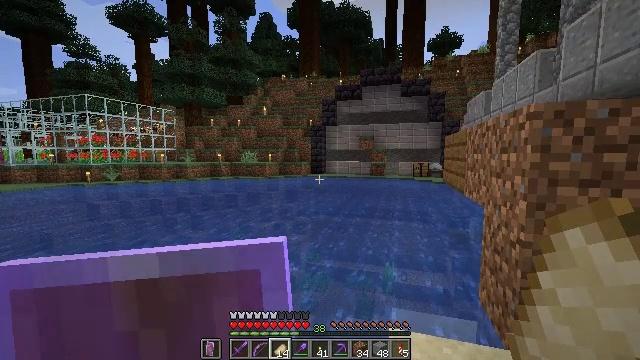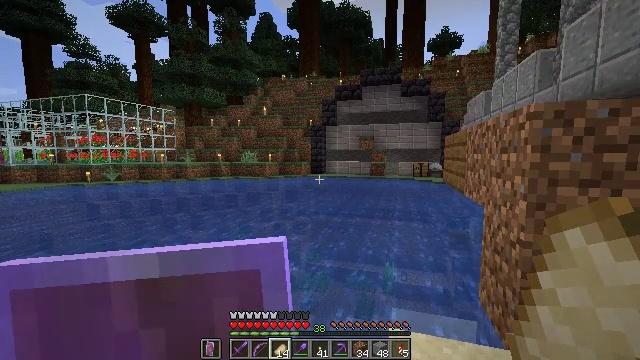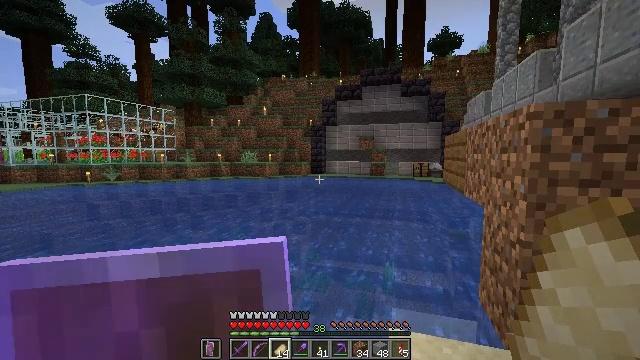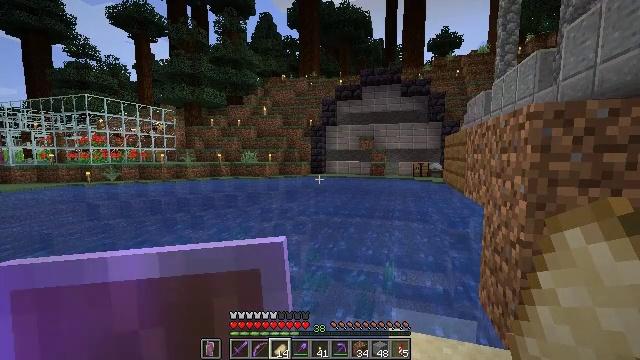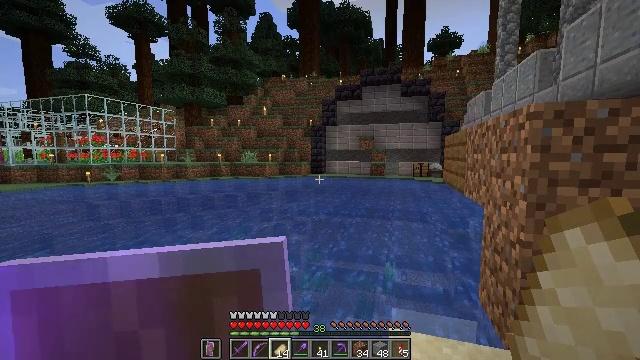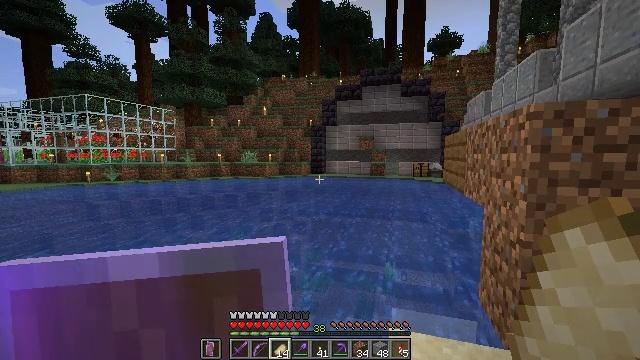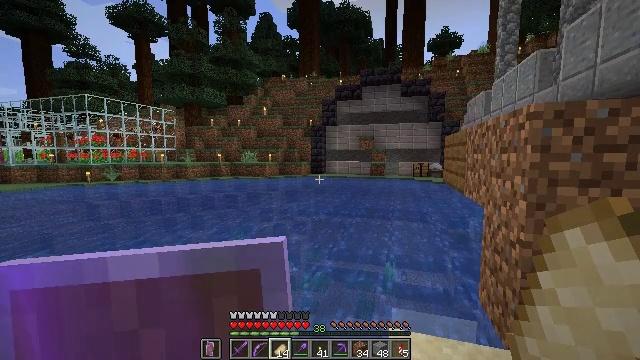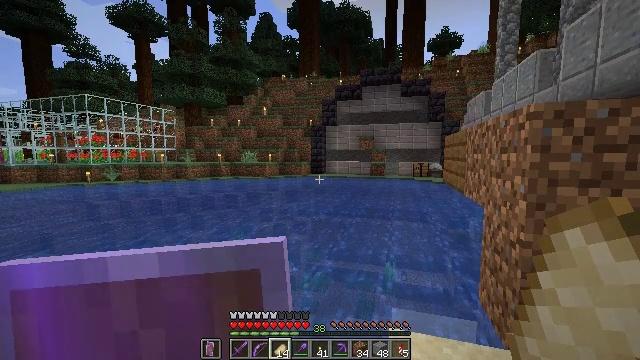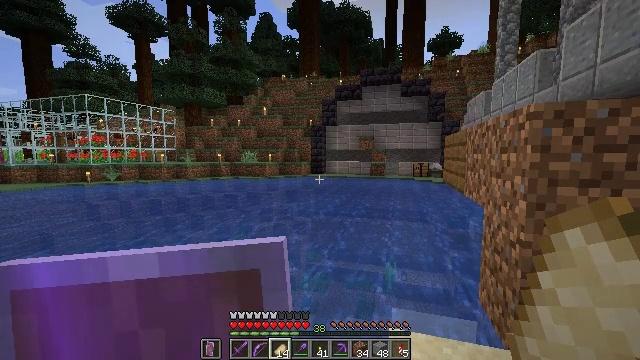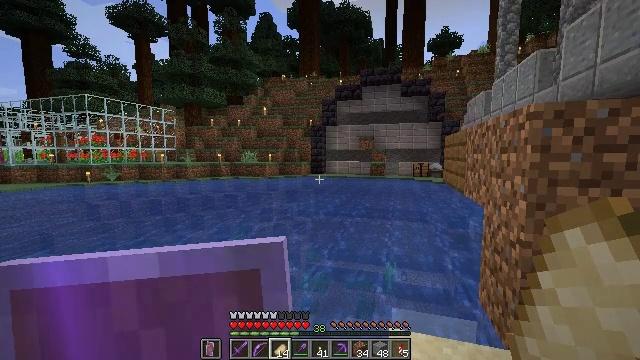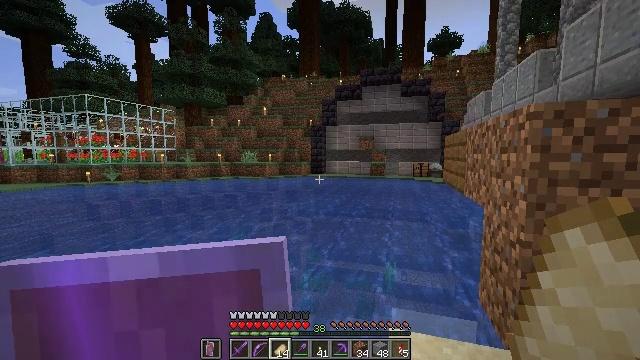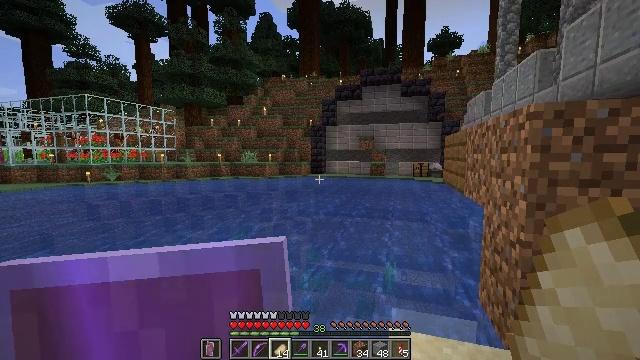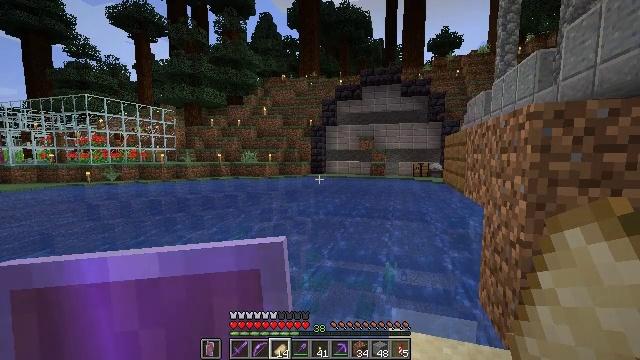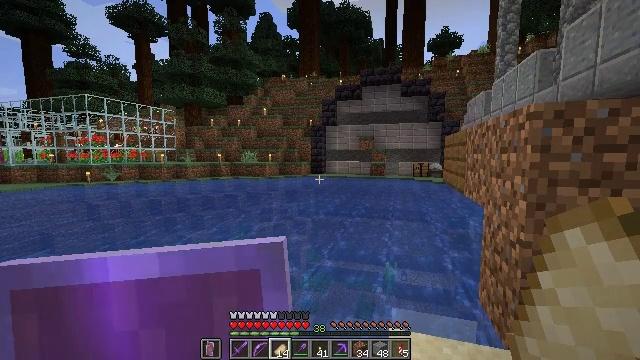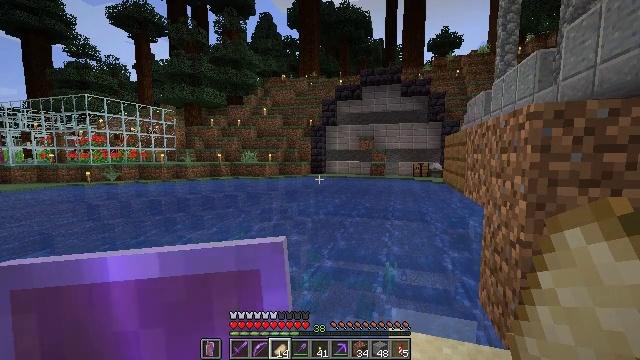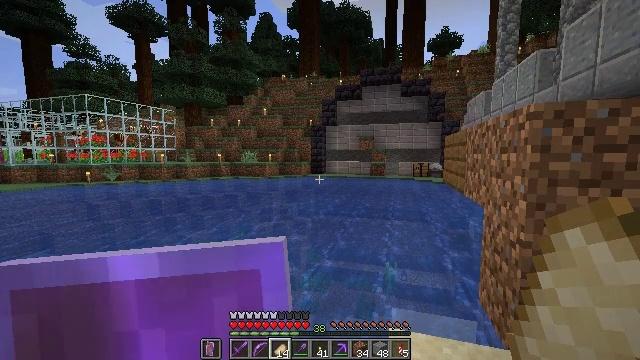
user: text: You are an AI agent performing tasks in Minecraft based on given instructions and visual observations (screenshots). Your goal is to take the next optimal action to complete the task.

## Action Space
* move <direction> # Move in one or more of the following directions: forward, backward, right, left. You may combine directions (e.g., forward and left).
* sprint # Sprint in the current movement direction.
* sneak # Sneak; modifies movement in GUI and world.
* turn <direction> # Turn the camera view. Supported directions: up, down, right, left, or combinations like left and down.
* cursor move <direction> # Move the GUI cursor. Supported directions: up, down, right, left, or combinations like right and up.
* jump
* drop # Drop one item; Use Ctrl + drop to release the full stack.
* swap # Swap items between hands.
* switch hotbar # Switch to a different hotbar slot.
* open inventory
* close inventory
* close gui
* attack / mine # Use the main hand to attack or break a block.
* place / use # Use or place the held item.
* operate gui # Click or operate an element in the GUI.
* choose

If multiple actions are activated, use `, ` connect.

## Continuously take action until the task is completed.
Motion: motion action
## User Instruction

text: Mine the wall torch to remove it.
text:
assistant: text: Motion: no_op
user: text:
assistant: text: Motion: no_op
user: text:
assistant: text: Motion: no_op
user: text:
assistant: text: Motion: no_op
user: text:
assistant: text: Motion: no_op
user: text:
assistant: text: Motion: no_op
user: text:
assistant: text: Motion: no_op
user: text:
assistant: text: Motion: no_op
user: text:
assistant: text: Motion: no_op
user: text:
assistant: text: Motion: no_op
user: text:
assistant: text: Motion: no_op
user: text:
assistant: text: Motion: no_op
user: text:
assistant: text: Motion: no_op
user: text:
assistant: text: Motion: no_op
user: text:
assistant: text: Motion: no_op
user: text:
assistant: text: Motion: no_op
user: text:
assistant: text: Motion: no_op
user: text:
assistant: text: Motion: no_op
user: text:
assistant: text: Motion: no_op
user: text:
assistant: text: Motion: no_op
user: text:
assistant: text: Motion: no_op
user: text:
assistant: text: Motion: no_op
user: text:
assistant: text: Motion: no_op
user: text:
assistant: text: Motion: no_op
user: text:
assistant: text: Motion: no_op
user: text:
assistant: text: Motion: no_op
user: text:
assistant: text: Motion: no_op
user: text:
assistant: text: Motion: no_op
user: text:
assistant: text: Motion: no_op
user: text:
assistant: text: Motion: no_op